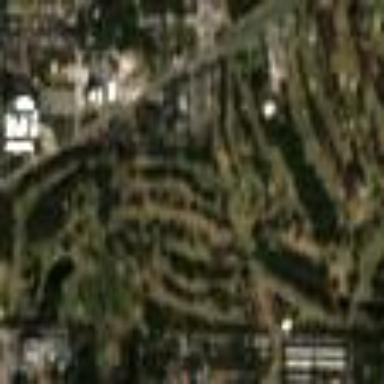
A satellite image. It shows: Golf course surrounded by greenery.